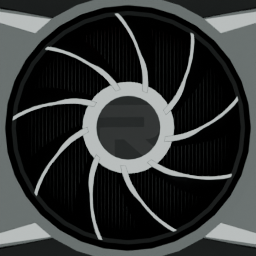
Label: electronics